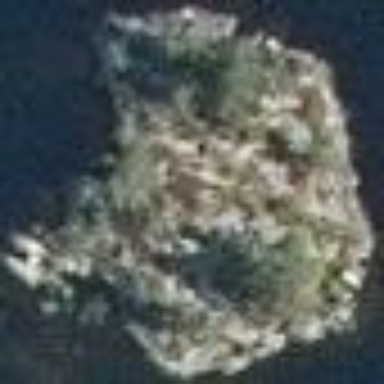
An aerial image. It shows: Islet.